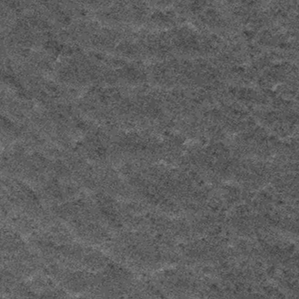
Label: frost